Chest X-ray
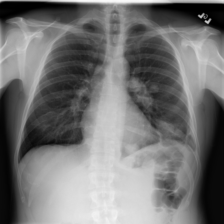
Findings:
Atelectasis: negative
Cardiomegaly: negative
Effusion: negative
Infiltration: negative
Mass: negative
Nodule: positive
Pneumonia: negative
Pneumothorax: negative
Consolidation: negative
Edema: negative
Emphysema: negative
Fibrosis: negative
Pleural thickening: negative
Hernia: negative